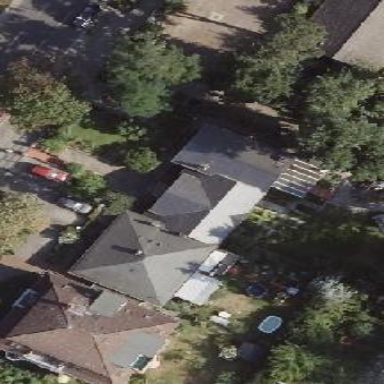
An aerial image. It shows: Terrace building.